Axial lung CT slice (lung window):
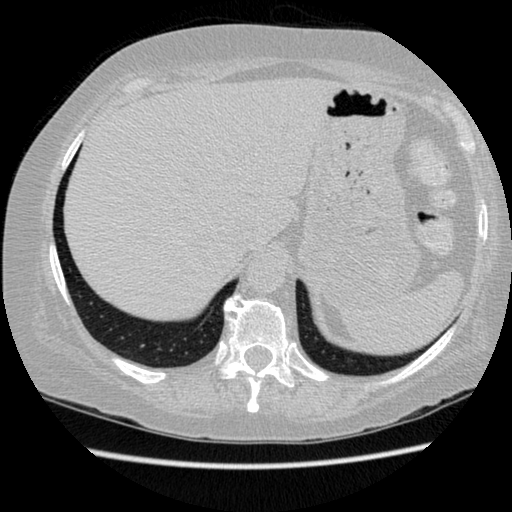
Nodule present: no